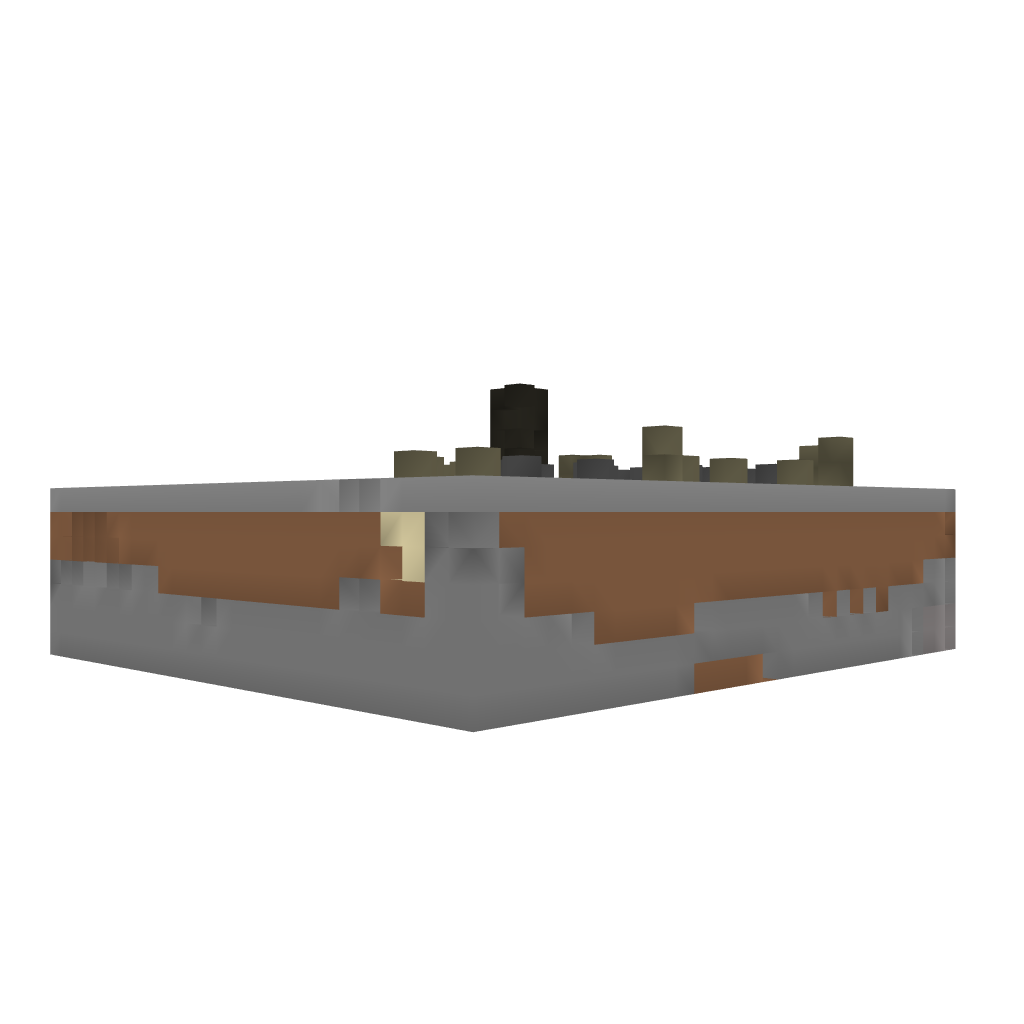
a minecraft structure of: Large Pond